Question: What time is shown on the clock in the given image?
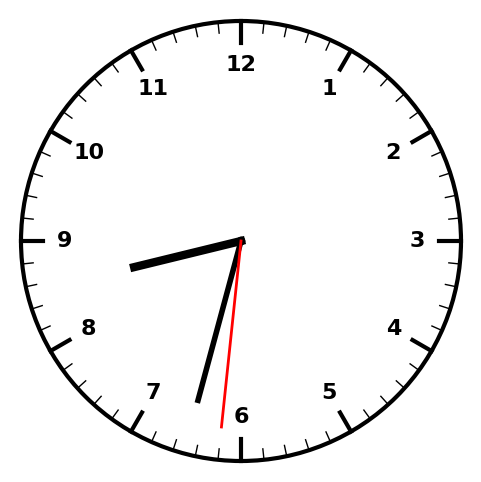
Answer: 08:32:31